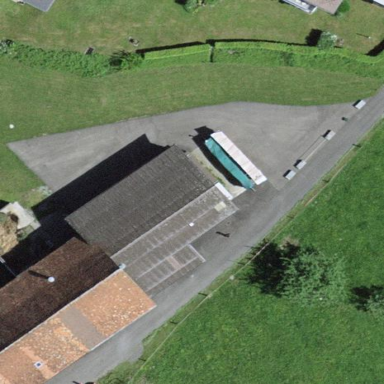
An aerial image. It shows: Farm building.